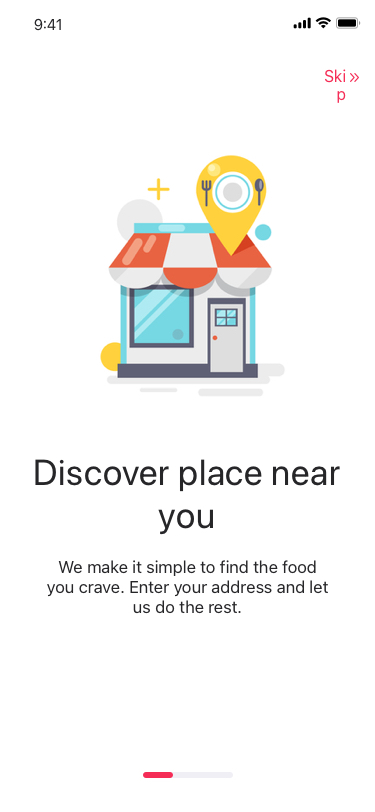
Text in this UI design:
Discover place near you
We make it simple to find the food you crave. Enter your address and let us do the rest.
Skip